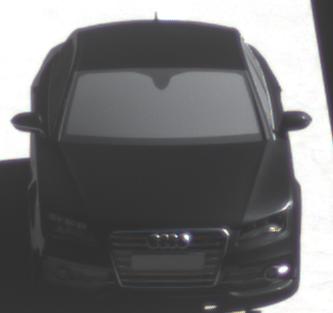
Make: Audi
Model: S7 Sportback cod
Detailed model: S7 (4G) Sportback
Model produced from: 2012/06
Model produced until: 2014/05
Doors: 5
Color: black
Road condition: dry road
Daytime: midday
Contrast: high contrast